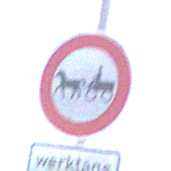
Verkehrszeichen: VerbotGespannfuhrwerke
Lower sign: ZeitangabenMitBeschraenkungAufWochentage7
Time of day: SunriseSunset
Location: Outdoor (Nature)
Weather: PartlyCloudy
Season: NotSpecified
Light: Natural